Interaction volume radius: 5 \u00c5
Interaction volume height: 40 \u00c5
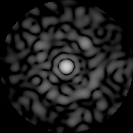
Disorder parameter: 0.8298